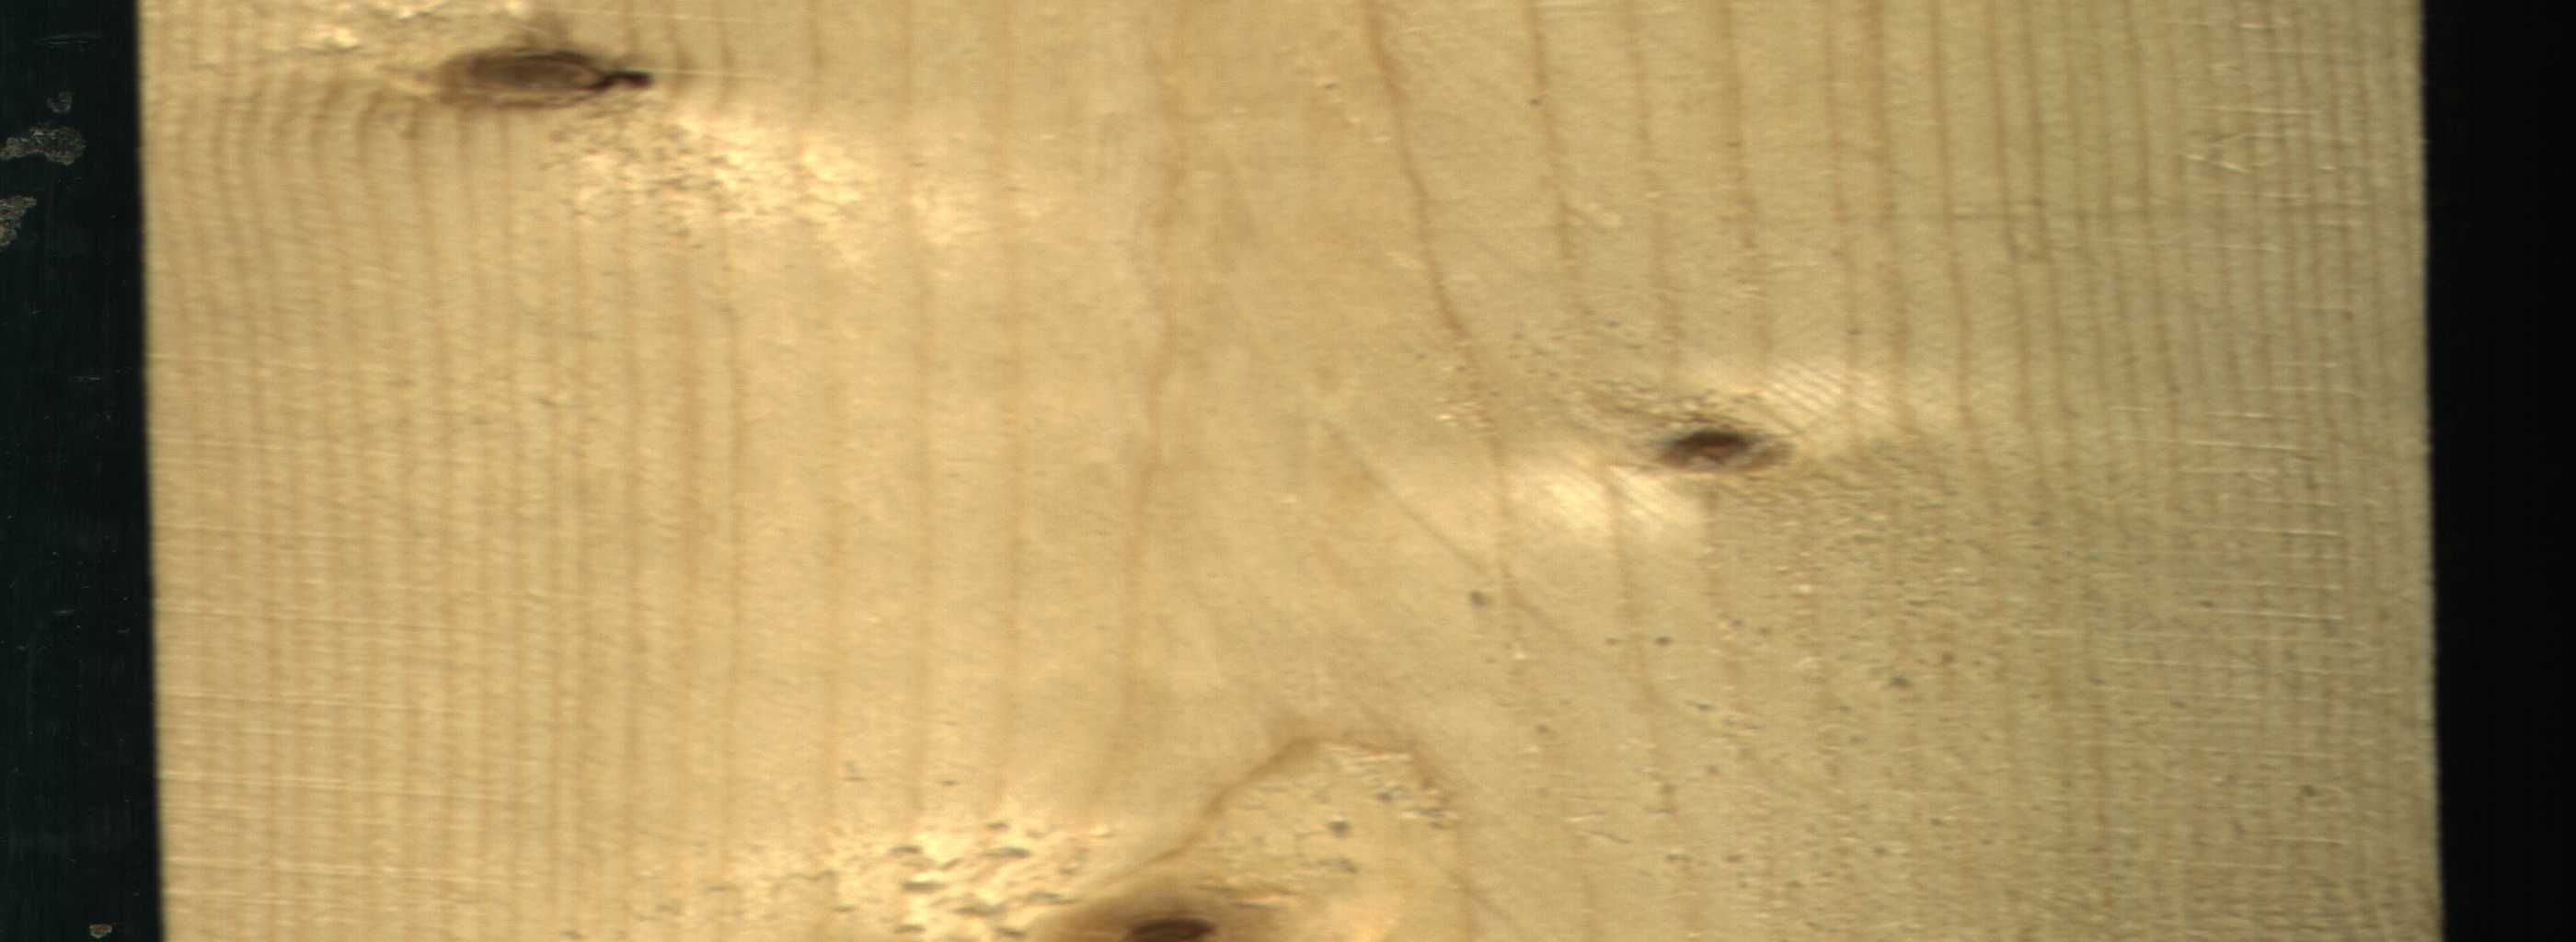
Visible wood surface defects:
Dead_Knot
Live_Knot
Live_Knot
Live_Knot